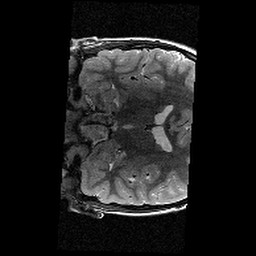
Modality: T2w
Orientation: coronal
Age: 10
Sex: male
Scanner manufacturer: siemens
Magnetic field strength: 3 T
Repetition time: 9.23 s
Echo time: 0.067 s